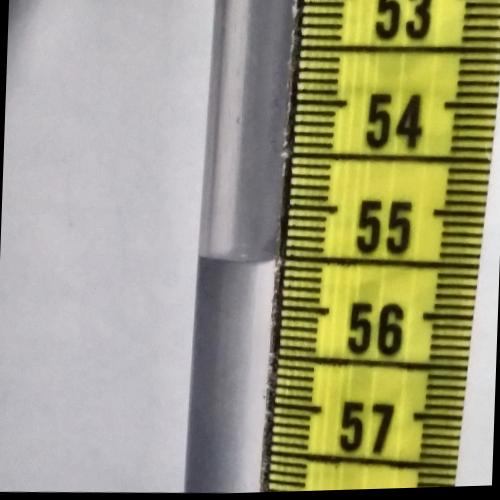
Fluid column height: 55.5 cm